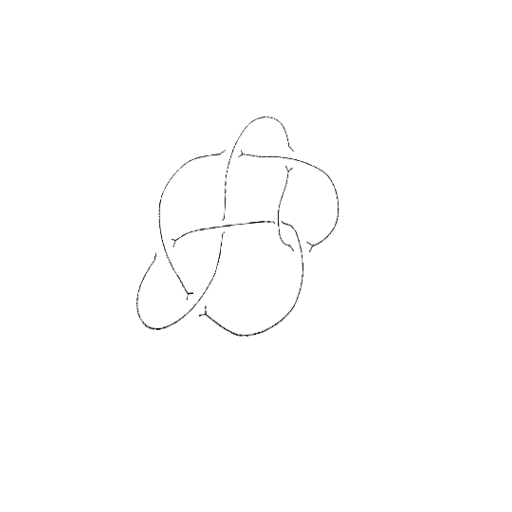
Crossing number: 7